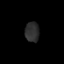
Tissue: prostate
Cell type: T cells
Senescence score: 0.7655
Nuclear area (px): 280
Mean DAPI intensity: 44.793